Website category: book
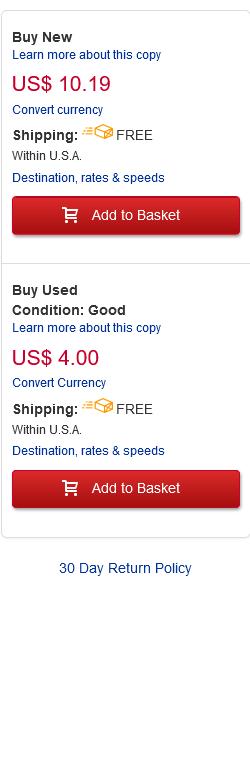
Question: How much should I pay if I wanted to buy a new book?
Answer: US$ 10.19

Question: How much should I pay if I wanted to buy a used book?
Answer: US$ 4.00

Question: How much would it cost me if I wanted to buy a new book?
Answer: US$ 10.19

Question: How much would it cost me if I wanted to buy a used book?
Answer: US$ 4.00

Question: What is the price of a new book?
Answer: US$ 10.19

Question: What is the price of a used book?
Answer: US$ 4.00

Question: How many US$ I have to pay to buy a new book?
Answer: US$ 10.19

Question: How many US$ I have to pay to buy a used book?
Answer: US$ 4.00

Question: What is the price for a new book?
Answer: US$ 10.19

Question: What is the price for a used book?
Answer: US$ 4.00

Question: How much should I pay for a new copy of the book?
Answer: US$ 10.19

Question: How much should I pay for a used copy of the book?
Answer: US$ 4.00

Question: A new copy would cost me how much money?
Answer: US$ 10.19

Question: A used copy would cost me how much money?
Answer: US$ 4.00

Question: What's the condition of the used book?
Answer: Good

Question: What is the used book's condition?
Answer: Good

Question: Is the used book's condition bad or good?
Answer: Good

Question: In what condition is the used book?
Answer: Good

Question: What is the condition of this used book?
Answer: Good

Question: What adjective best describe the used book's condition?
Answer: Good

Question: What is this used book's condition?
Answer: Good

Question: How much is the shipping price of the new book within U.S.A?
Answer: FREE

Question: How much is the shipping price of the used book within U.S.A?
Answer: FREE

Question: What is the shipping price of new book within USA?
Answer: FREE

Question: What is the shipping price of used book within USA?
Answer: FREE

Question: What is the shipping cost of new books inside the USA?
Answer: FREE

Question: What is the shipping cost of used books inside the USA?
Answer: FREE

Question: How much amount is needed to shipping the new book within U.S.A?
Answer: FREE

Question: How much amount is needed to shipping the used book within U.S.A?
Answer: FREE

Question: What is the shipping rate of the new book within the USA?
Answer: FREE

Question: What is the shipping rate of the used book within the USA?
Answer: FREE

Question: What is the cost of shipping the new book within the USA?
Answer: FREE

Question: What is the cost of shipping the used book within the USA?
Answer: FREE

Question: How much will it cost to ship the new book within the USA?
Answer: FREE

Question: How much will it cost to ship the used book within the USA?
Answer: FREE